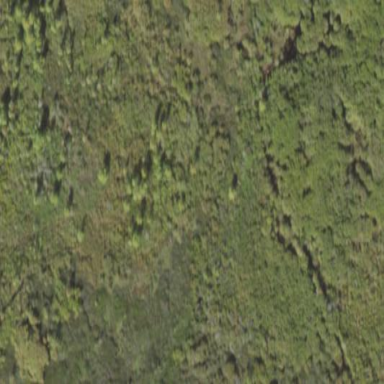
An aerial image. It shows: Swamp in wetland area.